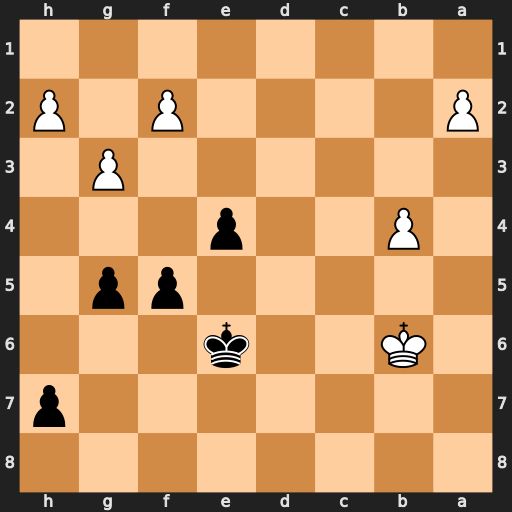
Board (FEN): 8/7p/1K2k3/5pp1/1P2p3/6P1/P4P1P/8
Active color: b
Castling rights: -
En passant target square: -
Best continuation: f4 Kc5 e3